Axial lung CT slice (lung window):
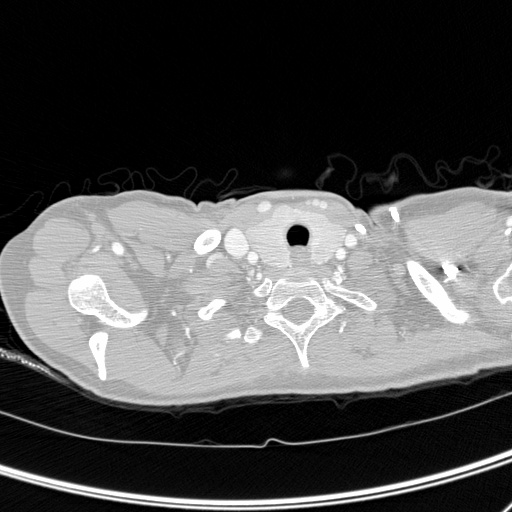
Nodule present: no